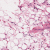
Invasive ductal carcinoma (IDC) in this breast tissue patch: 0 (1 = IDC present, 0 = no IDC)